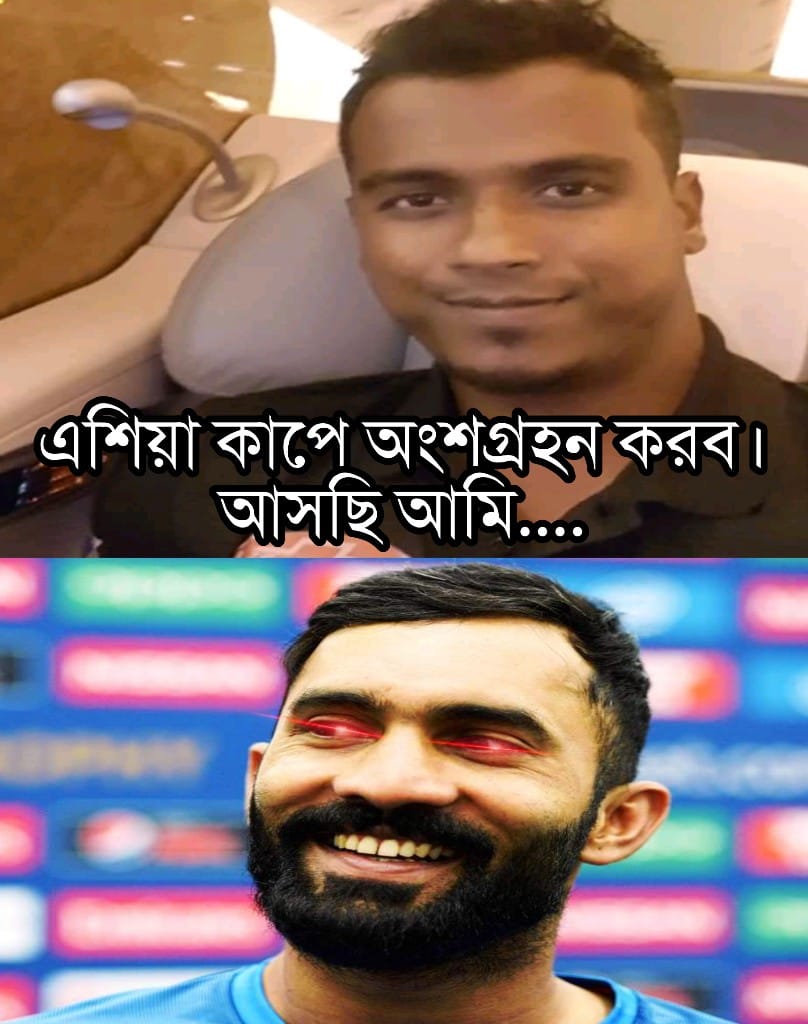
Caption: এশিয়া কাপে অংশগ্রহন করব ।   আসছি আমি ......
Label: hate